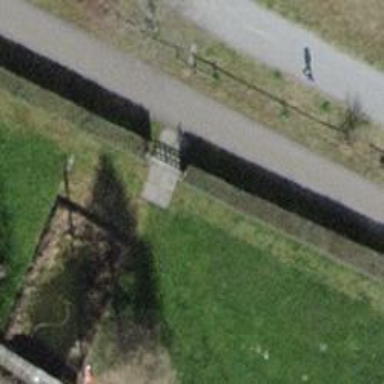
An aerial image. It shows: Gate.